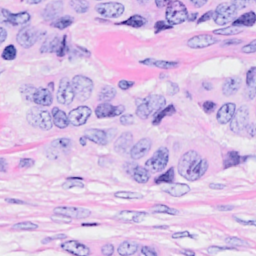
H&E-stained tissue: Breast